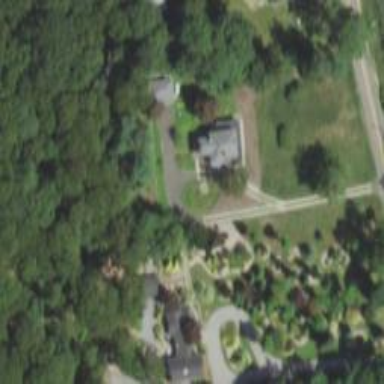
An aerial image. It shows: Driveway tunnel that serves as building passage.